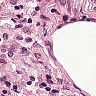
Metastatic tissue present: no